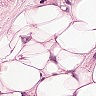
Metastatic tissue present: yes